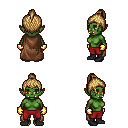
a pixel art fantasy rpg character, female body template, orc, green skin, brown cape, red pants, blonde short topknot hairstyle, gold gloves, black shoes, four views (front, back, left, right), 2x2 character sprite sheet, small pixel art, hard edges, no anti-aliasing